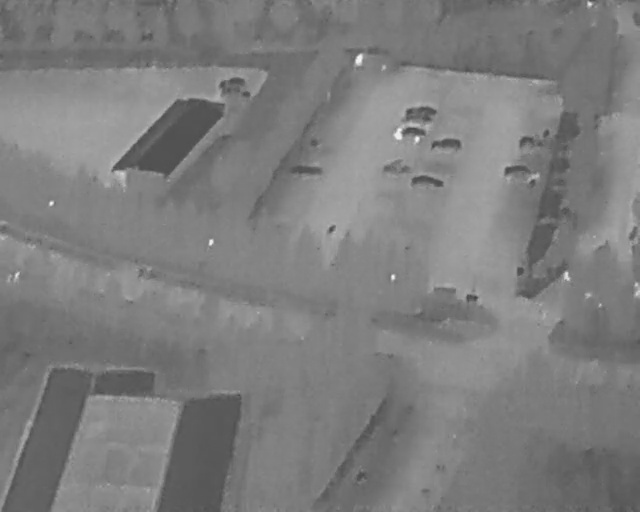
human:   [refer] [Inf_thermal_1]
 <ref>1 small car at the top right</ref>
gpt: <box>[[81, 25, 84, 30, 2]]</box>

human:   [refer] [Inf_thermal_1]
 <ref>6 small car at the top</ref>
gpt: <box>[[35, 13, 37, 18, 173], [35, 15, 37, 20, 2], [64, 18, 66, 25, 2], [64, 20, 65, 26, 2], [62, 23, 65, 29, 2], [68, 25, 70, 31, 2]]</box>